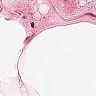
Metastatic tissue present: no